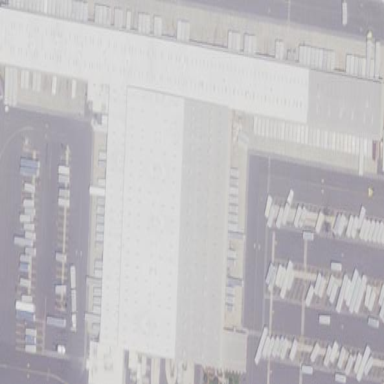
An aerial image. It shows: Warehouse building.